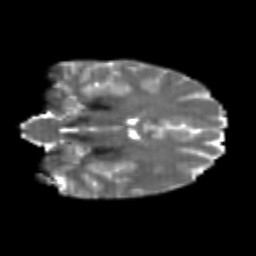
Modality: T2w
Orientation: coronal
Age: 25
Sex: female
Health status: healthy
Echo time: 0.074 s